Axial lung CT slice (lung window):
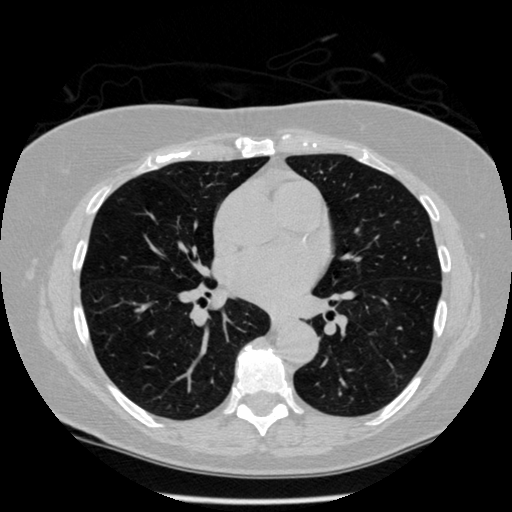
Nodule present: no